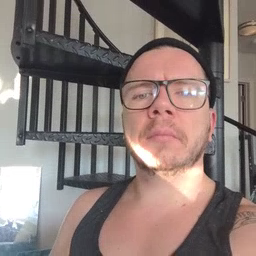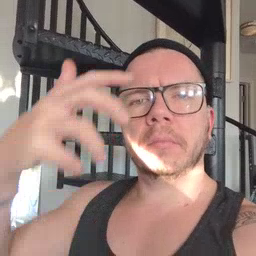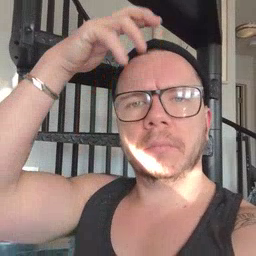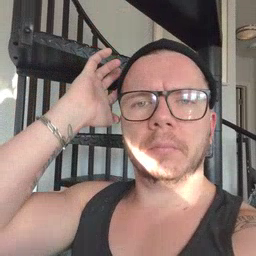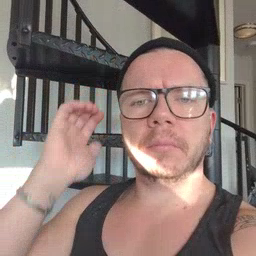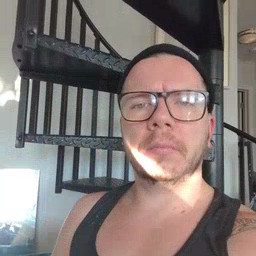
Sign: lion